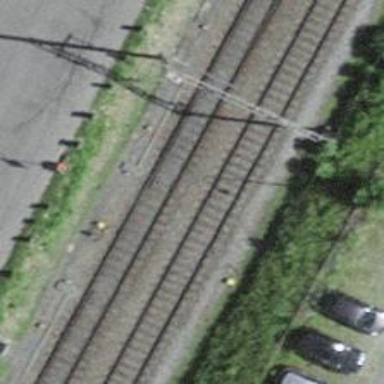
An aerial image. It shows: Single-track electrified railway with contact line.